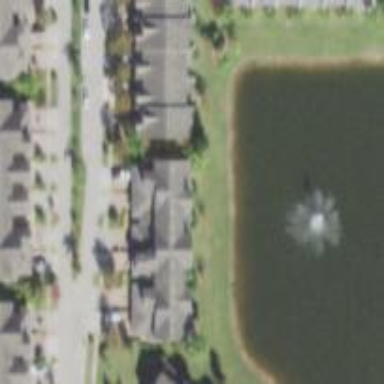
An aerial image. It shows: Pond surrounded by natural water.